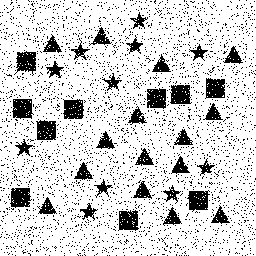
Squares: 10
Triangles: 15
Stars: 11
Total shapes: 36